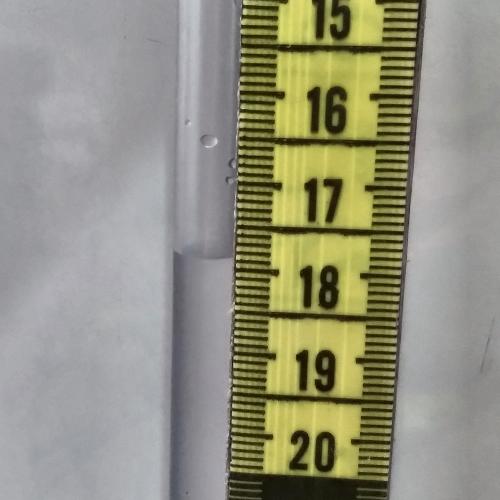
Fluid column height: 17.9 cm